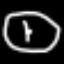
Label: clock